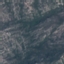
Label: HerbaceousVegetation